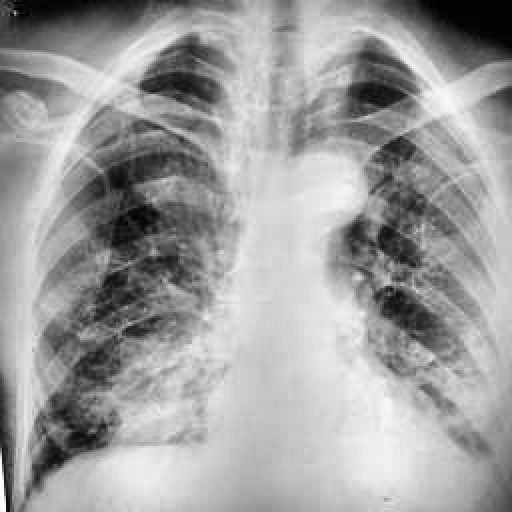
Finding: TUBERCULOSIS